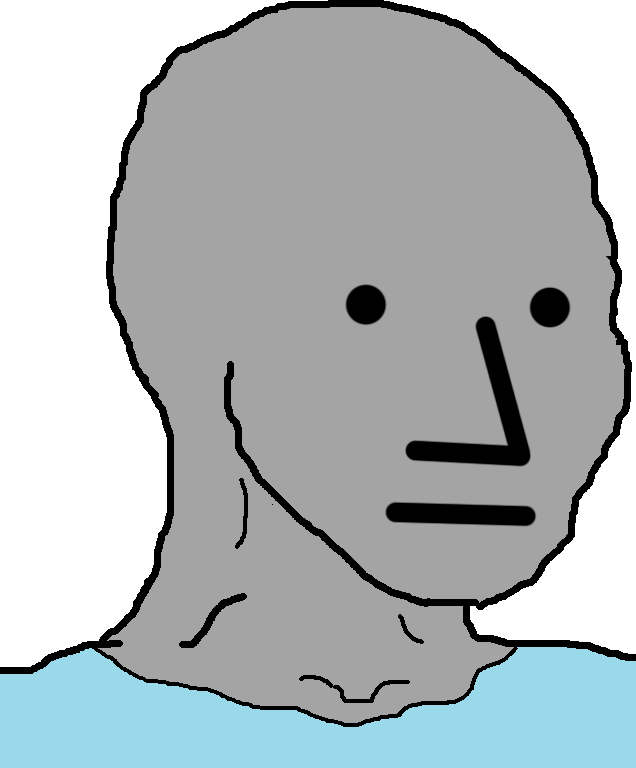
Label: 5_NPC